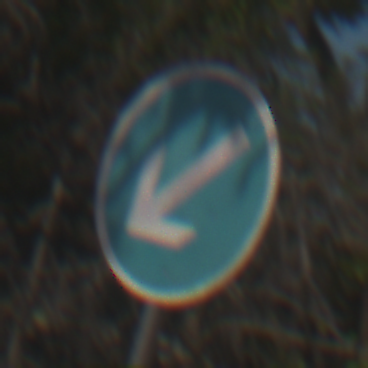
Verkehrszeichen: VorgeschriebeneVorbeifahrtLinks
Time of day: MorningAfternoon
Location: Outdoor (Nature)
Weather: Clear
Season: Summer
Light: Natural